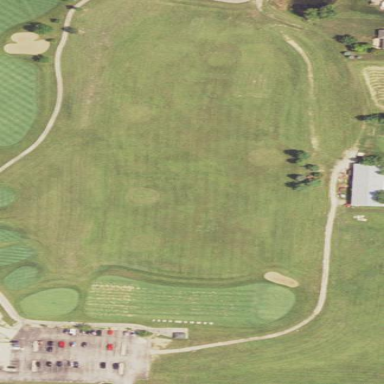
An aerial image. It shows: Area of rough grass used for golf.